Question: I am trying to set the height of a "li" will increase automatically in respect to another "li".
I have paste the sample HTML code.
'''
<ul onclick="menu_slide('#sub1')" class="list listred" id="list">
<li onclick="toggle_div('toggle_div0')" class="name">
<span style="color:#fff;">
<a style="color:#fff; text-decoration:none" href="Javascript:void(0)">Banerjee, Sraboni </a>
<br>
UPN 414
</span>
<span style="color:#fff; font-weight:normal;">Billed On 06/13/2013 @ 12:11 pm</span>
<p id="last_event0" style="color:#fff;"> Assigned By Moumita Balasssssssssssssssssssss<br>sssssssssssssssssssssssss .</p>
</li>
<li class="bill">
<div style="">
<div style="display:none" id="checkedicon_0" class="tick_mark_list">
<span style="cursor:pointer" onclick="remove_checkedicon(0, '1092')"><img width="25px" src="images/tick_mark.png"></span>
</div>
<!-- Code for message -->
<!-- Checking whether this provider has any biller message or not starts -->
<div style="padding:6px 8px 0 8px; box-shadow: 0 0 9px -3px #000000 inset;
-webkit-box-shadow: 0 0 9px -3px #000000 inset;
-moz-box-shadow: 0 0 9px -3px #000000 inset;
-o-box-shadow: 0 0 9px -3px #000000 inset;float:left; border-radius:3px; background: #fff; position: relative;
right: 3px;
top: 3px; visibility: hidden;"><span><img src="images/spech.png"></span>
</div>
<!-- Checking whether this provider has any biller message or not ends -->
<!--Code for message-->
<!--<a href="add_bill.php?patient_id=&type=Primary" class="but3" style="margin-right:0;"><span>A</span>DD</a>patient_bill_id-->
<a onclick="open_slide('1092', 'Sraboni Banerjee')" style="margin-right:0;" class="but3" href="Javascript:void(0)"><span>A</span>DD</a>
<a onclick="unfollow_patient('1092','Primary','2')" class="unfollow" href="Javascript:void(0)"><span>X</span></a>
<div class="clear"></div>
</div>
<div class="clear"></div>
</li>
<div class="clear"></div>
</ul>
'''
Here you can find 2 li inside an ul. I want to increase the height of the second li with first li. Is there anyway in jquery to fix this. I have attach the screen shot for better understanding.  . Here you can see in first row height of the right most button become less than the actual height of row.
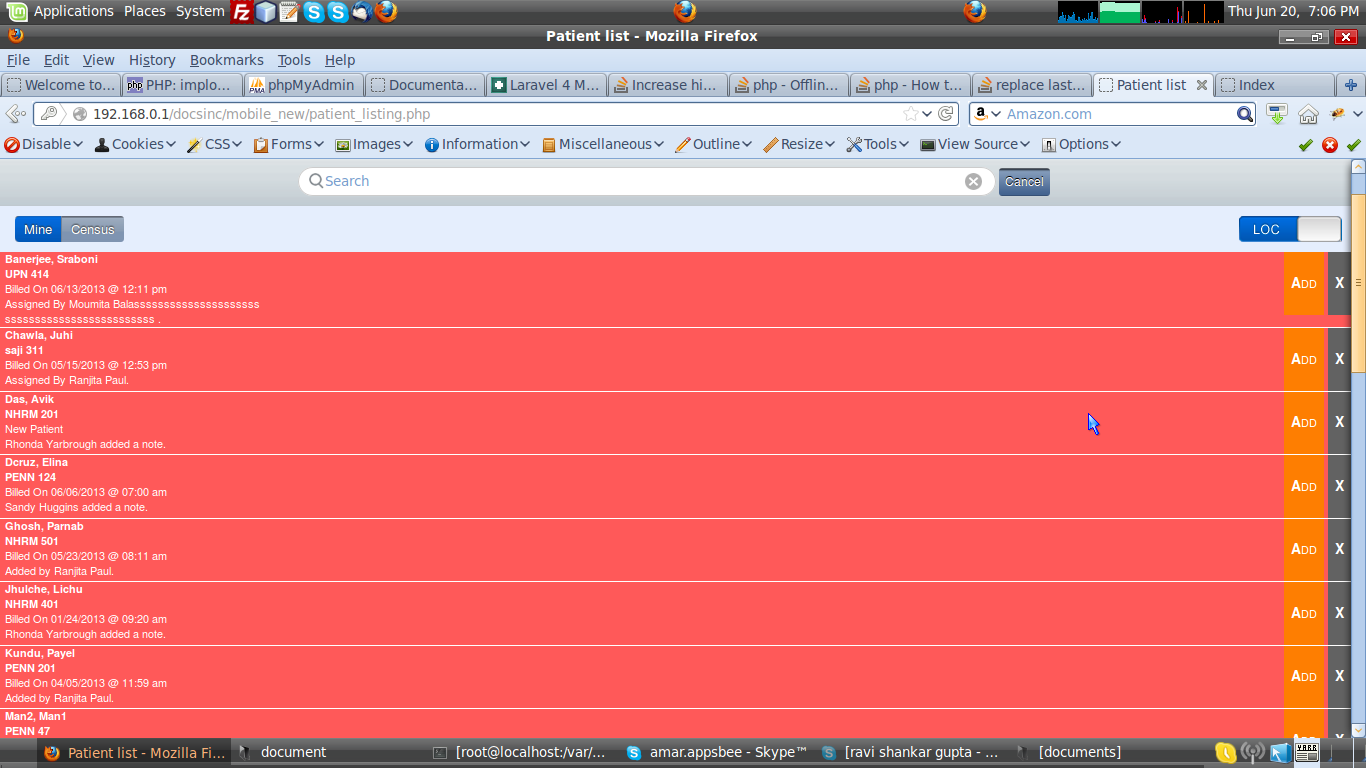
Answer: You can try out <URL>
> The plugin's functionality is so simple because it's designed to do only one thing: set all elements you specify to the same height.
Demo page:
<URL>